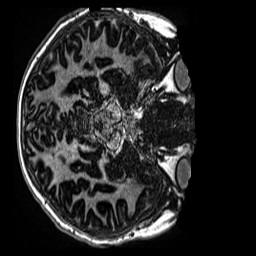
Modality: MP2RAGE
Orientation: axial
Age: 13
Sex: male
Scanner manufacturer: siemens
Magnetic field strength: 3 T
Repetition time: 4 s
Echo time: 0.00299 s